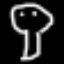
Label: mushroom